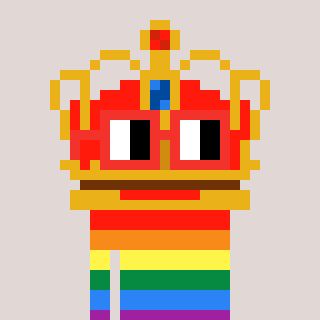
a pixel art character with square red glasses, a crown-shaped head and a orange-colored body on a warm background